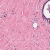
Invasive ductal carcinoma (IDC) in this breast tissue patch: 0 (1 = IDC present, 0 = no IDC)